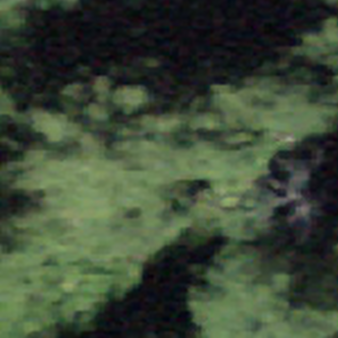
Label: other